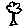
Label: tree